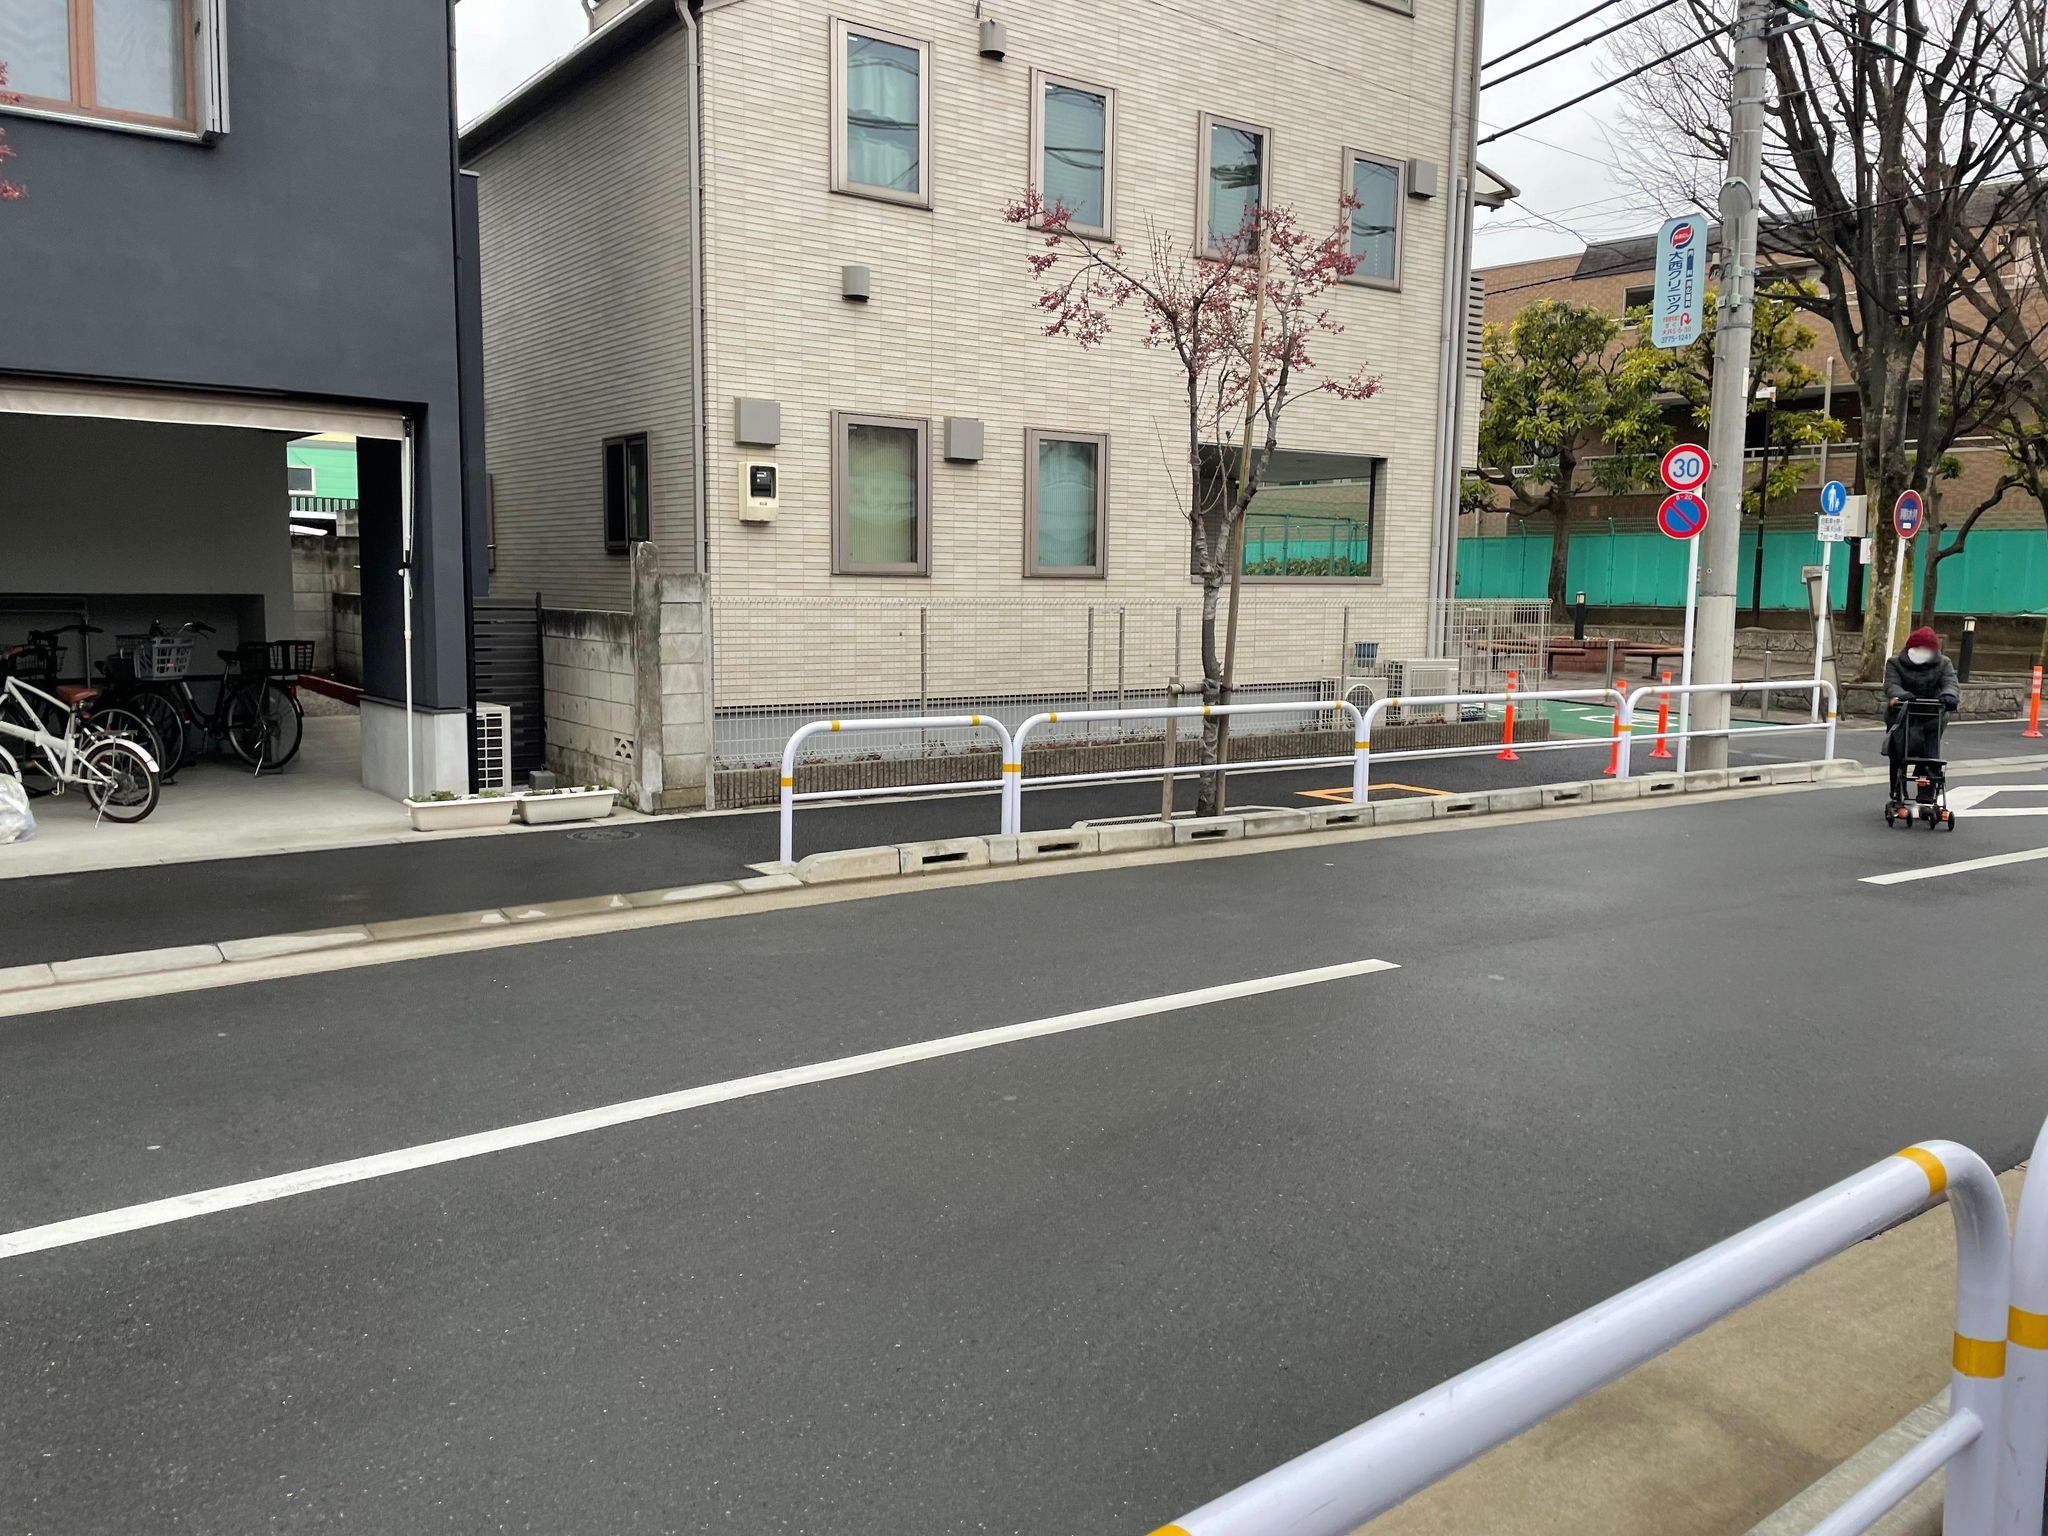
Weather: clear
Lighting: day
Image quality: good
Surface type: walking surface
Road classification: tertiary
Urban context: urban centre
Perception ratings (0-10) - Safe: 4.91, Lively: 6.21, Beautiful: 6.35, Boring: 4.13, Depressing: 4.57, Wealthy: 5.89